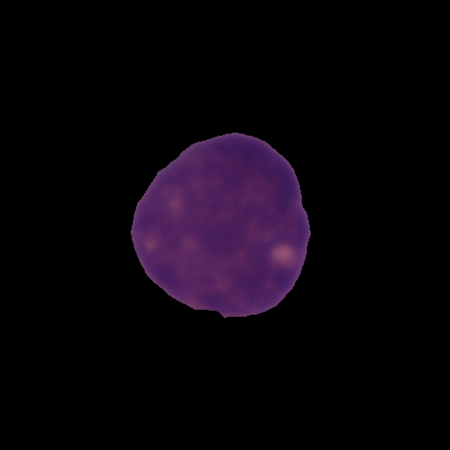
Label: cancer